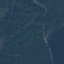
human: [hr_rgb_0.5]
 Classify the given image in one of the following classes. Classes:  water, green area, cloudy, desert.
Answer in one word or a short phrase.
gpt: green area